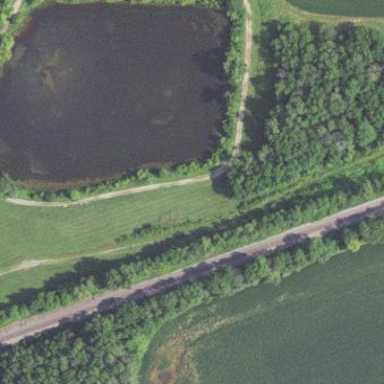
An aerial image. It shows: Detention basin used for land water management.